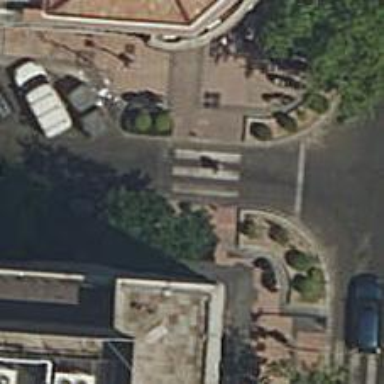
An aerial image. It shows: Road crossing with traffic signals.